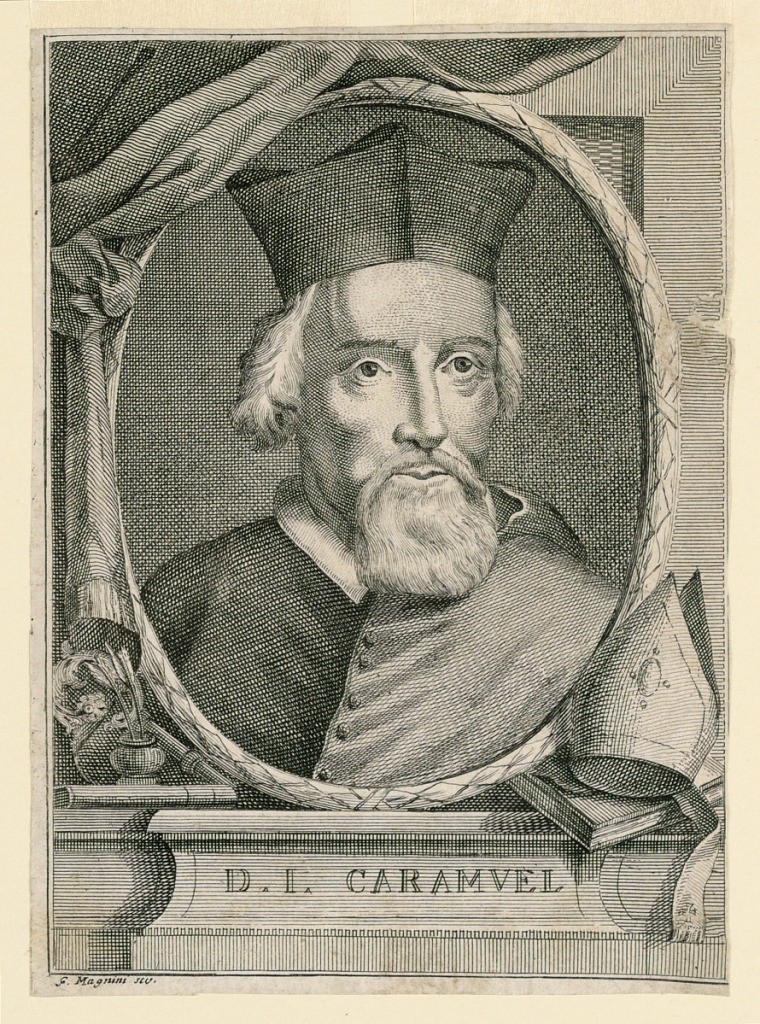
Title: Portrait of Dr. Juan Caramuel de Loblokowitz
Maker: Giacomo Antonio Mannini, Italian, 1646 - 1732
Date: ca. 1680-1690
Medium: Engraving on paper
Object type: Print
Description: Portrait bust in frontal view. The sitter, an old man, is wearing a cardinal's cap, a scholar's jacket and a coat over his left shoulder. The portrait is in an oval frame which rests on a pedestal. On the right, a mitre and a book, left a book and an inkwell with pens. over the upper left corner of the frame hangs a drapery.